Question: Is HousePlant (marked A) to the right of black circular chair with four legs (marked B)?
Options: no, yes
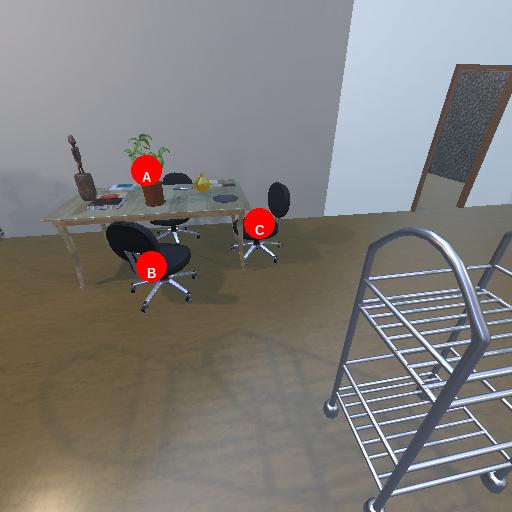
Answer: no